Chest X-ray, AP view. Patient: 56 years old, sex F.
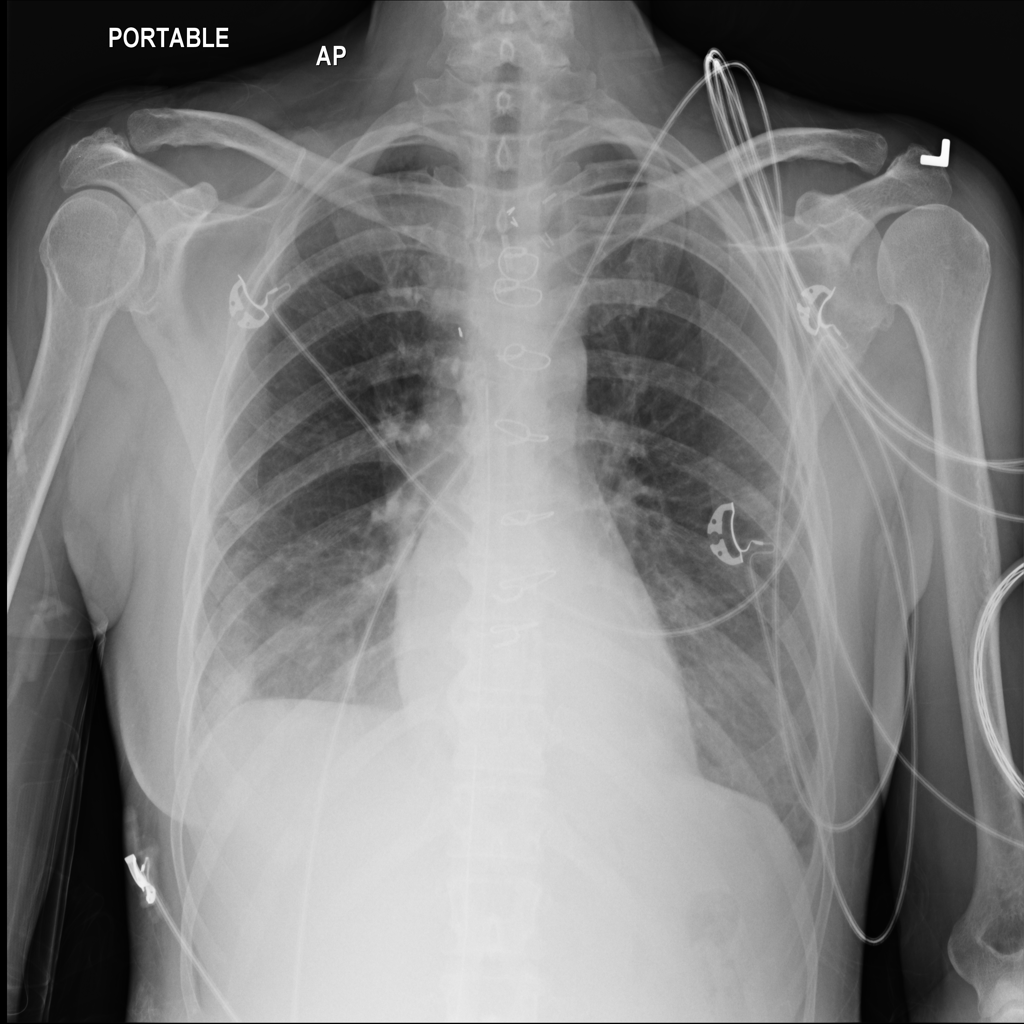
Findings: Effusion